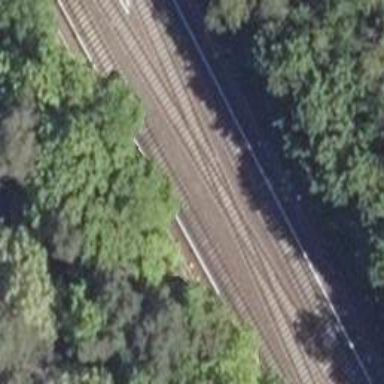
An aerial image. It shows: Light rail electrified railway.